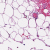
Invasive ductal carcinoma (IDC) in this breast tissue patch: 0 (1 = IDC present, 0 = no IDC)